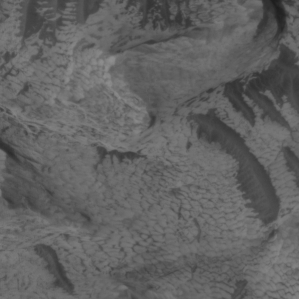
Label: non_frost